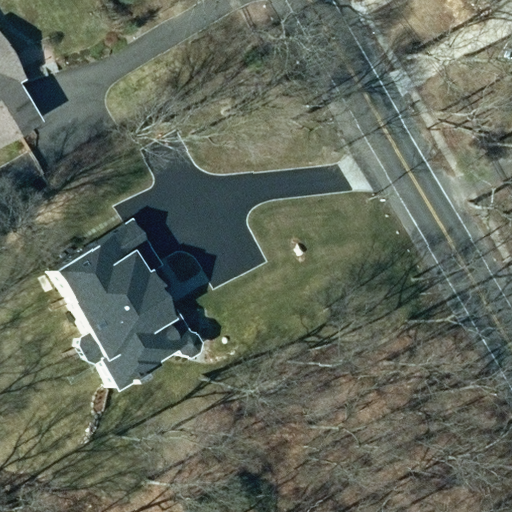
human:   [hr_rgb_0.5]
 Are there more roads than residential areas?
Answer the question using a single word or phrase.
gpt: no

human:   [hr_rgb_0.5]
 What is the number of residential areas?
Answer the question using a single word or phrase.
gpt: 1

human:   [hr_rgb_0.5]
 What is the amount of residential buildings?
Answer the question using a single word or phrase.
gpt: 1

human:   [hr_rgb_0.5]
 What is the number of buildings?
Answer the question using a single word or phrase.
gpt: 1

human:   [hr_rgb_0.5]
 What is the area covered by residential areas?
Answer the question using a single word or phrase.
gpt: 10637m2

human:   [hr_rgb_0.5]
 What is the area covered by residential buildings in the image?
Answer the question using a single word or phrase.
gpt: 14m2

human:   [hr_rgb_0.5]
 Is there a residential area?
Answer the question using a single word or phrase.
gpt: yes

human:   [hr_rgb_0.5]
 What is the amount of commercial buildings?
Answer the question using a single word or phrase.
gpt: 0

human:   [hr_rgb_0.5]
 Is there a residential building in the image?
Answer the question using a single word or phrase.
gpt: yes

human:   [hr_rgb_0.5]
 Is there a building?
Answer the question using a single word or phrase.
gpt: yes

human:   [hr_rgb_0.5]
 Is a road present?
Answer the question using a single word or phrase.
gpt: yes

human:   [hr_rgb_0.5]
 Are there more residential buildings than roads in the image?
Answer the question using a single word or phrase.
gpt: no

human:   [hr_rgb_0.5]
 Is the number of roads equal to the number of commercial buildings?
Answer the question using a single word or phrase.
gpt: no

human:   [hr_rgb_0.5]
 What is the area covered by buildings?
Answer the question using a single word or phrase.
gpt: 14m2

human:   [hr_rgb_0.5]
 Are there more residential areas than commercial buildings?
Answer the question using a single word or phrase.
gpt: yes

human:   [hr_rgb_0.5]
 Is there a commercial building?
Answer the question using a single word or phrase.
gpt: no

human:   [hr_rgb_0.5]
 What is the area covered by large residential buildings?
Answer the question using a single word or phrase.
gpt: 0m2

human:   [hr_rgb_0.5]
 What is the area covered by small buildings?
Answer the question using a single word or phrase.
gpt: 14m2

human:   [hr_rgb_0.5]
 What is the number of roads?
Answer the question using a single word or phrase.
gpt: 1

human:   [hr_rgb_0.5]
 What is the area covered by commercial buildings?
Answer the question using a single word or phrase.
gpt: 0m2

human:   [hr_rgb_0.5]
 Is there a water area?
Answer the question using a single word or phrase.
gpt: no

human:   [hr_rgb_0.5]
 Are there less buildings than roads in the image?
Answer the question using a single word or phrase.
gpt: no

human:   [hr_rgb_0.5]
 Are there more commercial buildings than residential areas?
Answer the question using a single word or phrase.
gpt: no

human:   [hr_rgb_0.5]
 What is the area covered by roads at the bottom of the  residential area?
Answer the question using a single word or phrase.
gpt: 0m2

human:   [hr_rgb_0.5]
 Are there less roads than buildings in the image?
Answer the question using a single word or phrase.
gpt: no

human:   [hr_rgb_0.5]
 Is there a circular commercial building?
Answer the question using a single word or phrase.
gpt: no

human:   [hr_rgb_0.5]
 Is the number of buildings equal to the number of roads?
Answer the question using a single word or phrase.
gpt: yes

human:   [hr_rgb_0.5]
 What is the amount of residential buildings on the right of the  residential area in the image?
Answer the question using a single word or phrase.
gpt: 1

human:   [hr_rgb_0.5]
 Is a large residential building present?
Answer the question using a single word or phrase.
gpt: no

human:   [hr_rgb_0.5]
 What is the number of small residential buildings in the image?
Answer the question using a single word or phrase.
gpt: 1

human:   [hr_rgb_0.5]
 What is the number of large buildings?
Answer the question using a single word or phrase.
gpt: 0

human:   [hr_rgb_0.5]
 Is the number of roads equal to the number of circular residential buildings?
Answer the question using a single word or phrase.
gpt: no

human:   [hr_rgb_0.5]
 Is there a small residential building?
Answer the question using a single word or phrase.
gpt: yes

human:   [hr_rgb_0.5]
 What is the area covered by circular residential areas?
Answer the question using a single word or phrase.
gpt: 0m2

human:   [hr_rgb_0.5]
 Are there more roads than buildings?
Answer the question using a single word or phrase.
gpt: no

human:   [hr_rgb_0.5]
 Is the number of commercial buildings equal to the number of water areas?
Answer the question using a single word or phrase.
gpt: yes

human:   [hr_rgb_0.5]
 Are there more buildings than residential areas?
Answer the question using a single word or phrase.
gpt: no

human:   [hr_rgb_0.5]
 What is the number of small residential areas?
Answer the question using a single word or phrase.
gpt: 0

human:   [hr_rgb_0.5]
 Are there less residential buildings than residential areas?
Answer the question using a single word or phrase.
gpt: no

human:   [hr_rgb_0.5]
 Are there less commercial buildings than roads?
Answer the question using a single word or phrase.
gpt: yes

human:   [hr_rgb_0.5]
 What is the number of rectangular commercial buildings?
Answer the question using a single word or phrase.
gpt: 0

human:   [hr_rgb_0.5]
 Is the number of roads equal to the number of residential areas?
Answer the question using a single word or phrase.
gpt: yes

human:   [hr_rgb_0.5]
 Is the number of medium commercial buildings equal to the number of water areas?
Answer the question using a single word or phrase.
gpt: yes

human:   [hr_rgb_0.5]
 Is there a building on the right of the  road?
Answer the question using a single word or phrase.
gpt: no

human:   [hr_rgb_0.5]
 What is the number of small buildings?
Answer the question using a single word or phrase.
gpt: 1

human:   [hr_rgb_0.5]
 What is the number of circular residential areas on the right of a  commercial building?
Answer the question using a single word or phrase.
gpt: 0

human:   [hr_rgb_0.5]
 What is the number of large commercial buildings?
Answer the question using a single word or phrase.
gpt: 0

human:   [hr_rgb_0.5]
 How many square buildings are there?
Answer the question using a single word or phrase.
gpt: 0

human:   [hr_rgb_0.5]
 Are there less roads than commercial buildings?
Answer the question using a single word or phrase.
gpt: no

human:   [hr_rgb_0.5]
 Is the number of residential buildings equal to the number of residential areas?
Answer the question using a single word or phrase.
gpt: yes

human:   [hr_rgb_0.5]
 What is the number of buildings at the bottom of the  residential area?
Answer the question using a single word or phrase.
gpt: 1

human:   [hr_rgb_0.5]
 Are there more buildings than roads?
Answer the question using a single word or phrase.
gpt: no

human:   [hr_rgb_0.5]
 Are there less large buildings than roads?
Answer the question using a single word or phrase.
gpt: yes

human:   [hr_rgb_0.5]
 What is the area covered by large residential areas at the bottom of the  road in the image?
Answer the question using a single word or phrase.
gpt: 0m2

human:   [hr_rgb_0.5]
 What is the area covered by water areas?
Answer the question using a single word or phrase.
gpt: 0m2

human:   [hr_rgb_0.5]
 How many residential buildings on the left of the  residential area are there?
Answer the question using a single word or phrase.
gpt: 0

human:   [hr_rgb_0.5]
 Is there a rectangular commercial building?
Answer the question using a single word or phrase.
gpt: no

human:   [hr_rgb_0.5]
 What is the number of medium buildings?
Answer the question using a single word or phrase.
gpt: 0

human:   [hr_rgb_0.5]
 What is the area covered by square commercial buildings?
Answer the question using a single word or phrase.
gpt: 0m2

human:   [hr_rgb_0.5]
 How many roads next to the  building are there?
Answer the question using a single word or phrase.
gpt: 1

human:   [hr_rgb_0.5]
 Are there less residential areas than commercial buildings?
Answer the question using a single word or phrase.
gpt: no

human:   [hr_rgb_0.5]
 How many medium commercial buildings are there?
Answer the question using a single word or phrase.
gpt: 0

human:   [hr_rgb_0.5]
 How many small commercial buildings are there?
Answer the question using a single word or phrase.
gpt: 0

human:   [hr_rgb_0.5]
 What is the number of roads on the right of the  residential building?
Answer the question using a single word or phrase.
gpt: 1